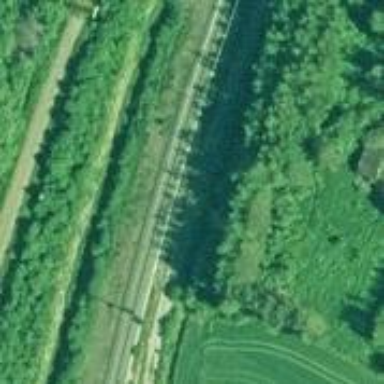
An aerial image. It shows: Railway track with continuous electrified contact line.